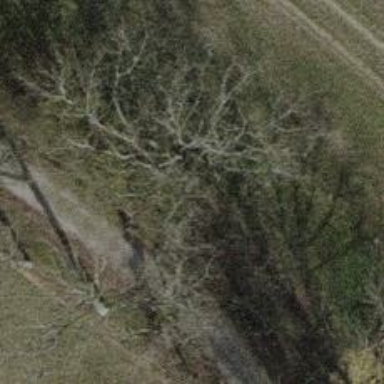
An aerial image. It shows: Row of deciduous broadleaved trees.